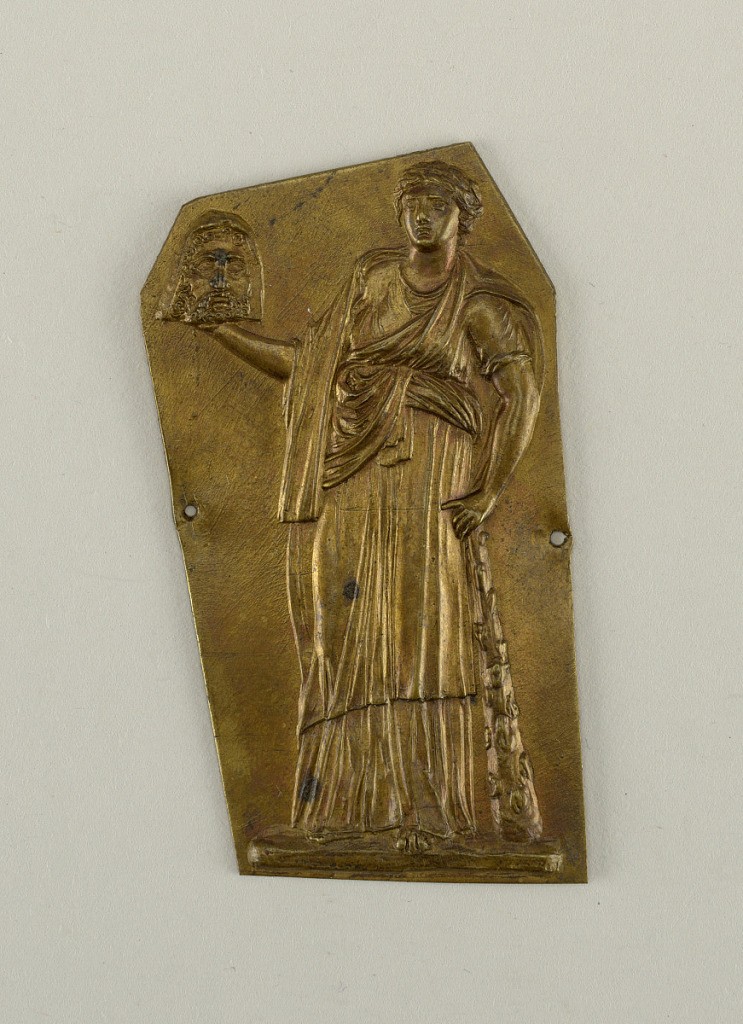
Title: Mount
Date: early 19th century
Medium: Brass
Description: Irregular polygon with repoussé figure of a woman in classical dress holding the severed head of a bearded man.